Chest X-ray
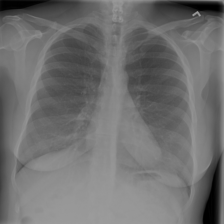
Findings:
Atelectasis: negative
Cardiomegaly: negative
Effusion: negative
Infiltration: negative
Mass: negative
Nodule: negative
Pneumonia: negative
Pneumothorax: negative
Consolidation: negative
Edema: negative
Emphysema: negative
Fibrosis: negative
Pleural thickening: negative
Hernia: negative